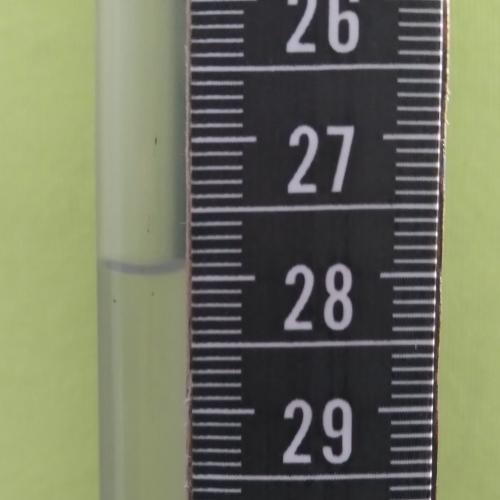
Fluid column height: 27.9 cm